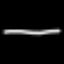
Label: line